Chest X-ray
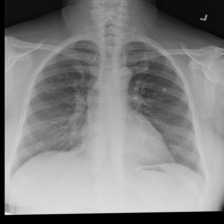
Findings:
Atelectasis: negative
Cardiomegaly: negative
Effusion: negative
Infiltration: negative
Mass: negative
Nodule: negative
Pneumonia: negative
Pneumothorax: negative
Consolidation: negative
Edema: negative
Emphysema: negative
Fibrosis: negative
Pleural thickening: negative
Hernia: negative